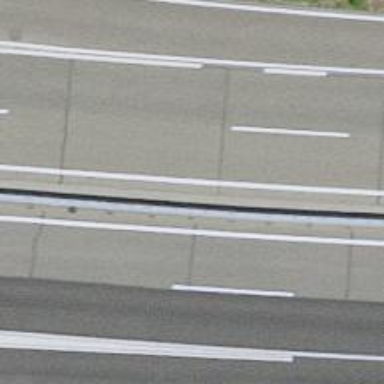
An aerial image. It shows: Motorway junction.